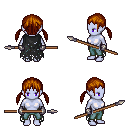
a pixel art fantasy rpg character, female body template, dark elf, purple skin, black tattered cape, teal pants, brunette twin-tailed hairstyle, metal gloves, spear, four views (front, back, left, right), 2x2 character sprite sheet, small pixel art, hard edges, no anti-aliasing